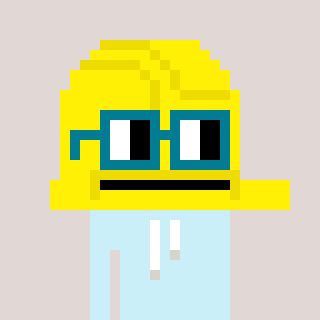
a pixel art character with square dark green glasses, a construction helmet-shaped head and a cold-colored body on a warm background